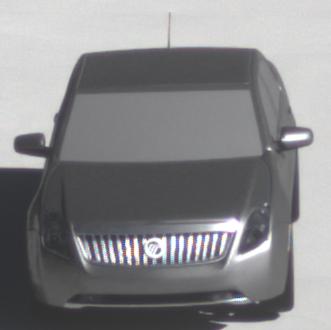
Make: Mercury
Model: Milan
Detailed model: -
Model produced from: 2009
Model produced until: 2010
Doors: 4
Color: gray
Road condition: dry road
Daytime: morning or afternoon
Contrast: high contrast